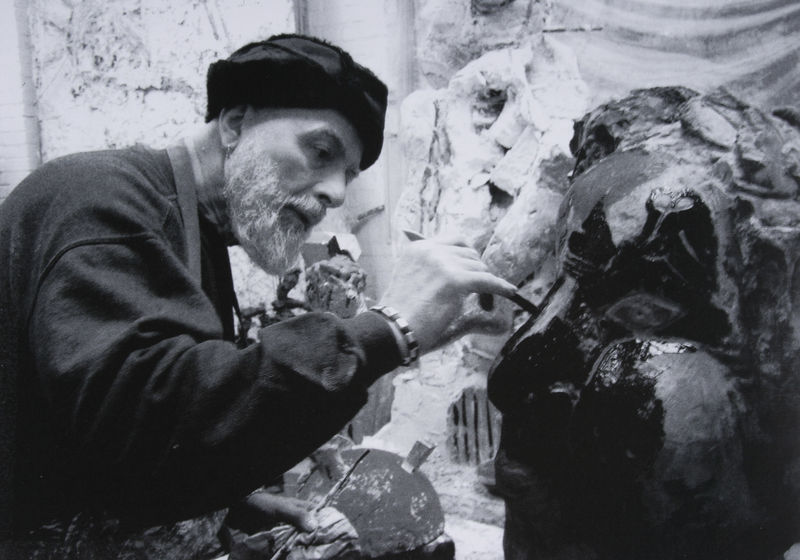
Titel: Markus Lüpertz
Standort: viele Standorte
Institution: viele Standorte
Schlagwörter: hand, haut, körper, mann, schatten, weiß, braun, ellbogen, finger, grau, hintergrund, hut, licht, mund, nase, ohr, schwarz, vordergrund, haube, alt, bart, hemd, kappe, mütze, gesicht, mensch, stein, vollbart, auge, person, lippen, arbeit, skulptur, russland, farbe, wolle, atelier, faltenwurf, plastik, teint, augenbraue, krempe, dünn, konzentration, foto, fotografie, lappen, künstler, pinsel, armband, armreif, wams, löwe, pelzmütze, turban, objekt, pullover, symetrisch, russisch, bildhauer, kratzen, prozess, bildmitte, hundertwasser, friedensreich, krativität, schaffung